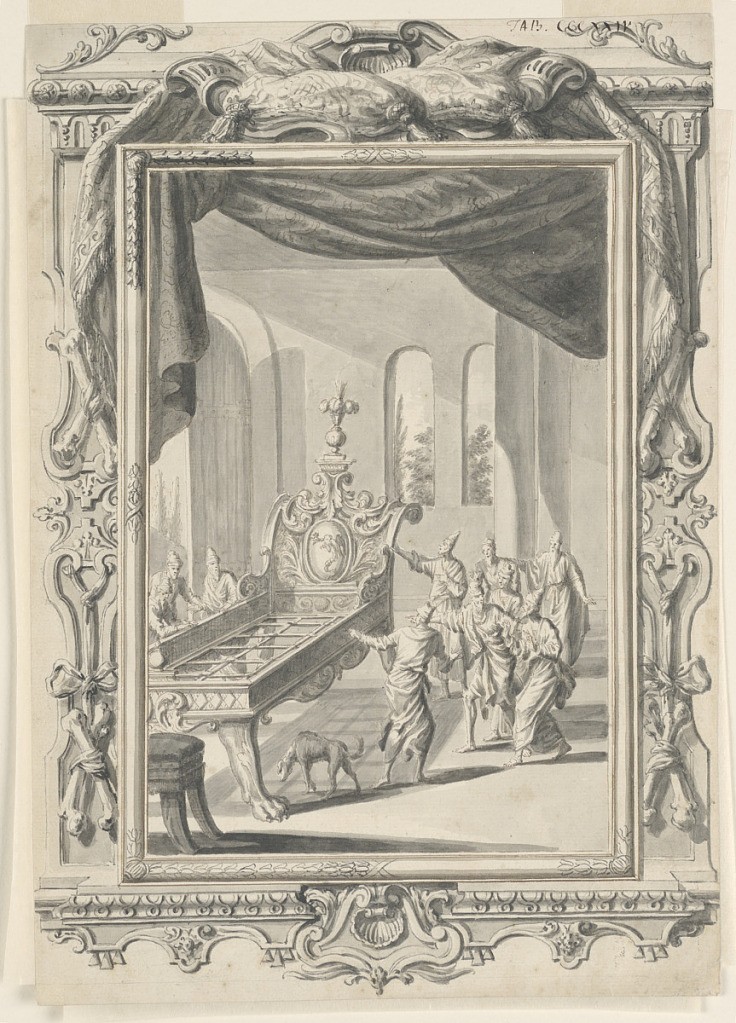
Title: Study for The Iron Bedstead of King Og, Plate 324, Physica Sacra
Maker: Johann Melchior Füssli, Swiss, 1677–1736
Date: before 1731
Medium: Brush and grey, black wash, pen and brown, black ink on cream laid paper
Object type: Drawing
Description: A  large, elaborately carved bedstead appears on the left side of the picture. A group of men surround the bedstead on the left and right sides, staring and pointing, while a dog on the right walks, with head hanging down, towards the large structure. The background of the room contains arched windows, behind which appear trees. A stool, cut off by the picture frame on the left corner, appears in front of the bed. A curtain hangs from above, extending beyond the border of the picture and becoming part of the picture frame. A crossed pair of bones is positioned in four places on the frame, becoming part of the frame's detailed ornamentation.